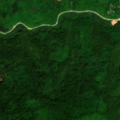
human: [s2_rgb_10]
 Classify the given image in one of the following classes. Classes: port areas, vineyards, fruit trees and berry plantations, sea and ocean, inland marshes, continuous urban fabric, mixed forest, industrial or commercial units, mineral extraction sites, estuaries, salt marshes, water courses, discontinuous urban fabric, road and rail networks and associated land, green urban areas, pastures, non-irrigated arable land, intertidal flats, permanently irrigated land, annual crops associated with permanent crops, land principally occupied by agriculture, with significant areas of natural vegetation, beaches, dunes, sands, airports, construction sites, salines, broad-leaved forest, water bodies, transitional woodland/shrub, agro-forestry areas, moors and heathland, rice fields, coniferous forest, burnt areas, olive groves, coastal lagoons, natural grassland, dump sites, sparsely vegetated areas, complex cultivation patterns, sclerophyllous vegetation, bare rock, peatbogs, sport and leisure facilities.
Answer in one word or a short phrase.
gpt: broad-leaved forest